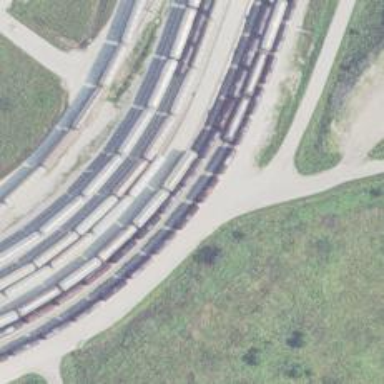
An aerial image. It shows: Rail spur service.